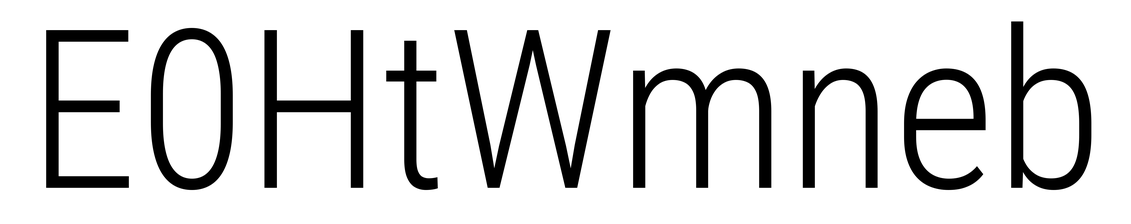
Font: Roboto_Condensed_Light